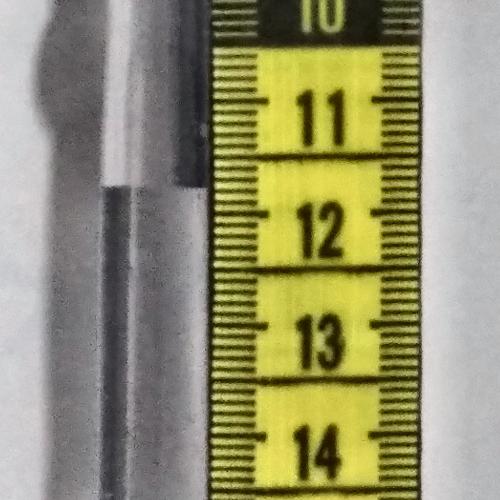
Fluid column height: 11.8 cm